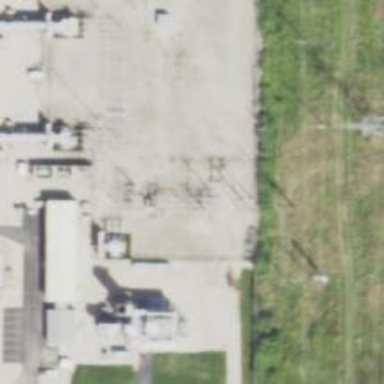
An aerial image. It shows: Switch used for power control.